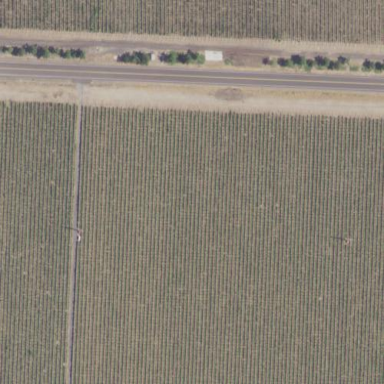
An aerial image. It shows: Vineyard where grapes are grown.